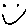
Label: smiley face